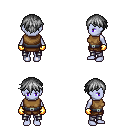
a pixel art fantasy rpg character, female body template, dark elf, purple skin, leather chest armor, metal pants, gray short bangs hairstyle, gold gloves, four views (front, back, left, right), 2x2 character sprite sheet, small pixel art, hard edges, no anti-aliasing